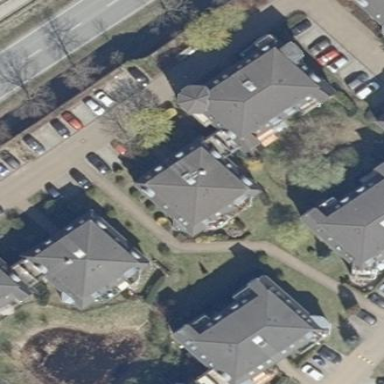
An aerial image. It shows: Residential building with mansard roof.